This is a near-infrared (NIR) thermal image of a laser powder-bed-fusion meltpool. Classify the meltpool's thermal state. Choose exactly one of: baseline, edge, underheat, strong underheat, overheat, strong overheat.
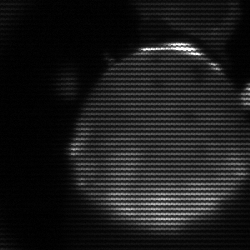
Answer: edge